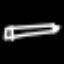
Label: pencil